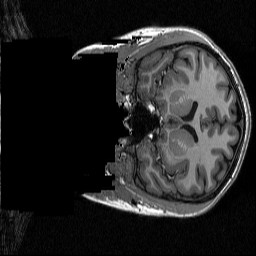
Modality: T1w
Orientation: coronal
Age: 25
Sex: female
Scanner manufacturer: siemens
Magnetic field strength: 3 T
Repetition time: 2.3 s
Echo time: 0.00298 s